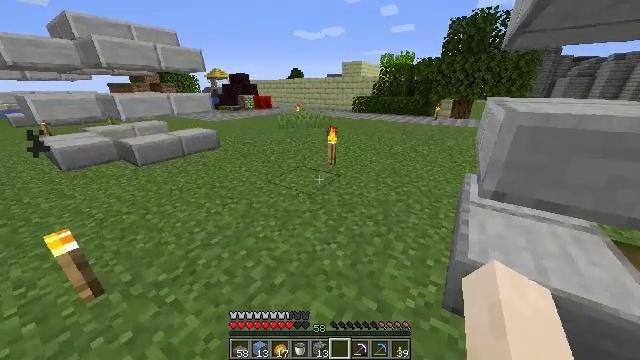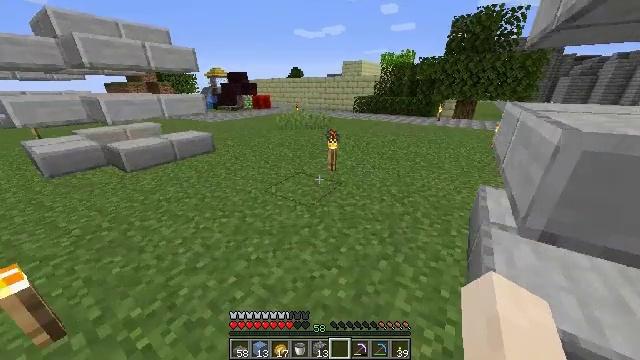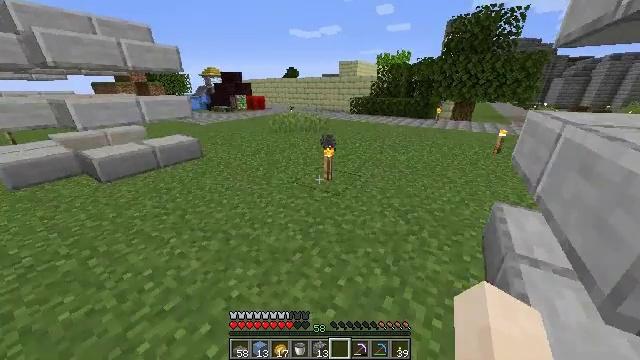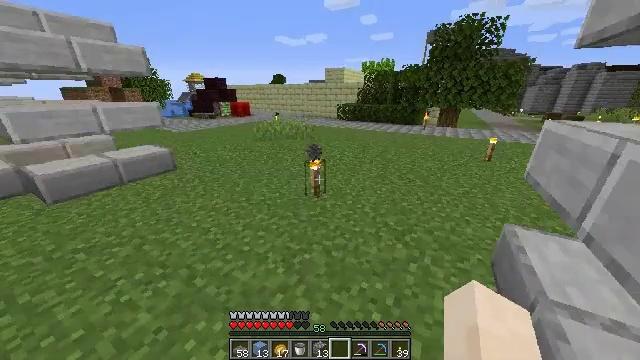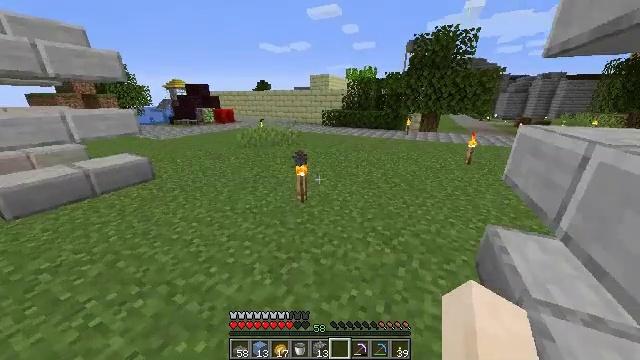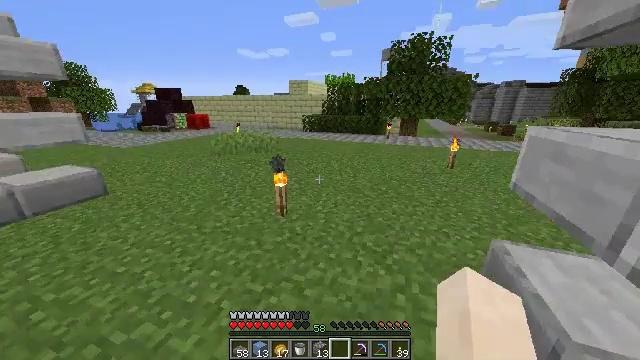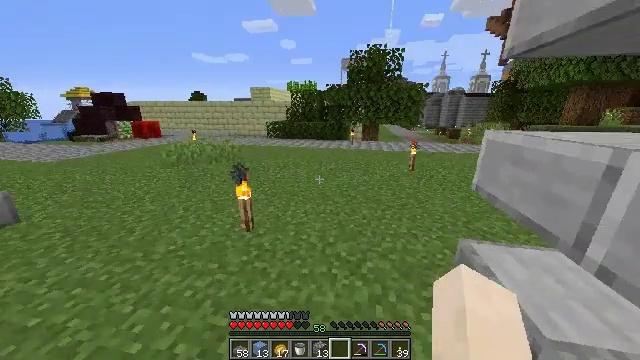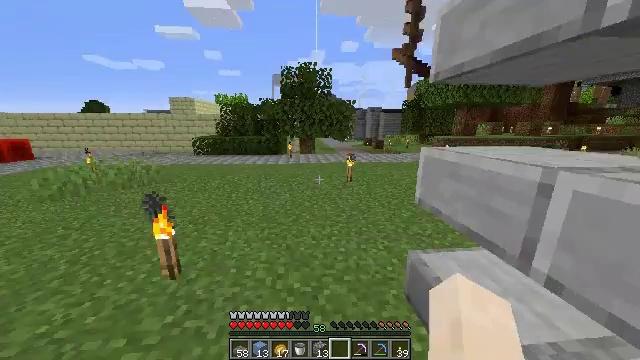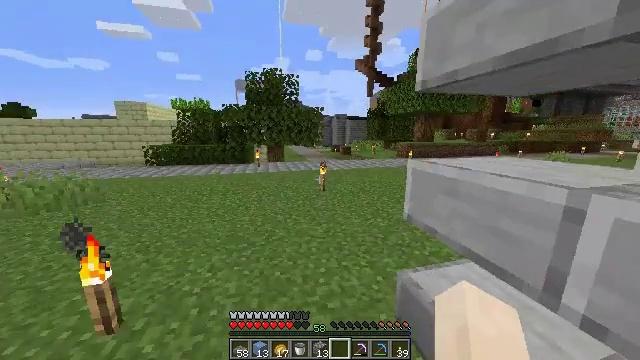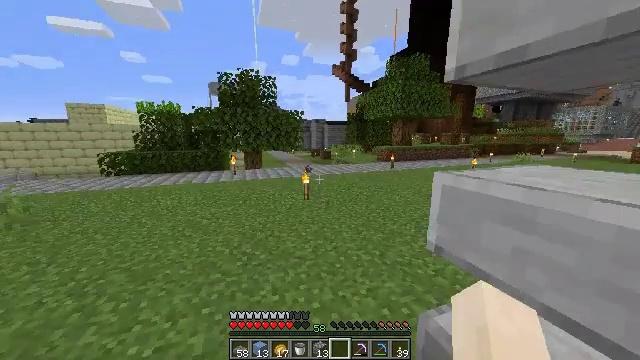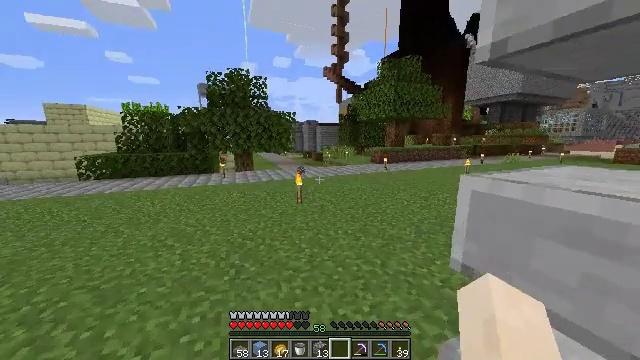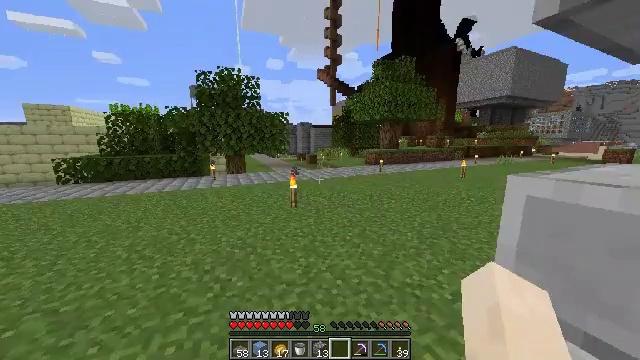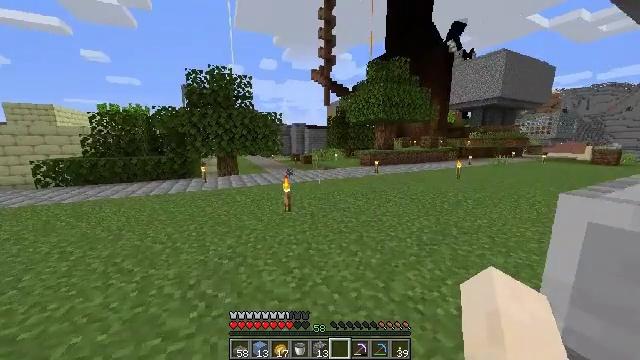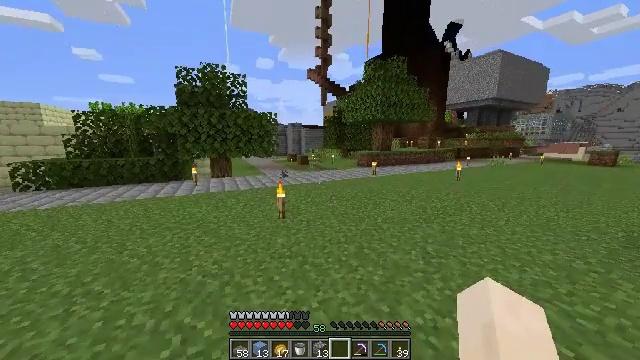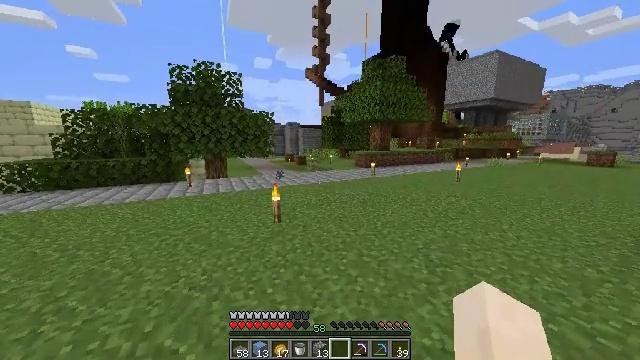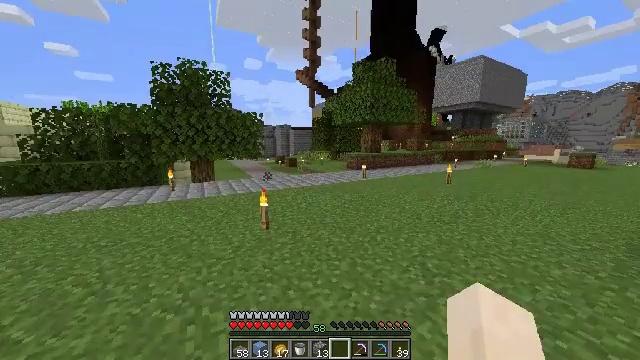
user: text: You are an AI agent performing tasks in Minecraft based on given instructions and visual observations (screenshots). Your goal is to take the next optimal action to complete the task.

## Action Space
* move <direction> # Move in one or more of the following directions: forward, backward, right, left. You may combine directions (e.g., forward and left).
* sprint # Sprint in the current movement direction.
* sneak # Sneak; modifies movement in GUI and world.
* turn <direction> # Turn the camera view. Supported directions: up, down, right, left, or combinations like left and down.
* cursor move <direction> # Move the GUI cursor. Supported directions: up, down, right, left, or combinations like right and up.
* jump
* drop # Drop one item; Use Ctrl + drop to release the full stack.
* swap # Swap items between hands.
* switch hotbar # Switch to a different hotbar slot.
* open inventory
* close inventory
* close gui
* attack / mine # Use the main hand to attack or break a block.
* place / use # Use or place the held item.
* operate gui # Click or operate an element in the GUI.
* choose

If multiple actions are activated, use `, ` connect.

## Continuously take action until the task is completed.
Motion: motion action
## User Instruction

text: Mine stone brick slab from the floor.
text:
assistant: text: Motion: move forward
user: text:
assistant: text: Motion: move forward, turn right
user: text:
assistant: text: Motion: move forward, turn right and up
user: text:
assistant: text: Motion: move forward, turn right and up
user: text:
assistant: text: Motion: move forward, turn right and up
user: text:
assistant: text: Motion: move forward, turn right and up
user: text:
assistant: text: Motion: move forward, turn right and up
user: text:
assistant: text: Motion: move forward, turn right and up
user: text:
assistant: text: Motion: move forward, turn right and up
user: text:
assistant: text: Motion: move forward, turn right
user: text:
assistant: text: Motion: move forward, turn right
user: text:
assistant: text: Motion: move forward, turn right
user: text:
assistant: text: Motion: move forward
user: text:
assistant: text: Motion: move forward
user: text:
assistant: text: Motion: move forward, turn right
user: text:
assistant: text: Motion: move forward, turn right
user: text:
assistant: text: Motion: move forward
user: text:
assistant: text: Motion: move forward
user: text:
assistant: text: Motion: move forward
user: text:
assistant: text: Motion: move forward
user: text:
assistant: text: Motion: move forward
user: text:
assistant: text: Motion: move forward
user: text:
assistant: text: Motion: move forward
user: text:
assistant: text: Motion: move forward
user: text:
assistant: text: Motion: move forward
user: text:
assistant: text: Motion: move forward
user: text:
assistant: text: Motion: move forward
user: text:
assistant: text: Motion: move forward
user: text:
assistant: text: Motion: move forward, turn left
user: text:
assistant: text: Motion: move forward, turn left